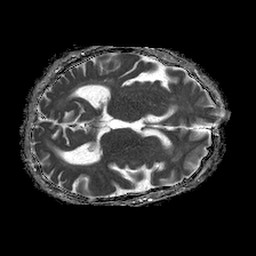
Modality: ADC
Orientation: axial
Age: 54
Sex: male
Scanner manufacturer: philips
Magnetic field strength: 1.5 T
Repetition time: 4.6 s
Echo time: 0.08528 s